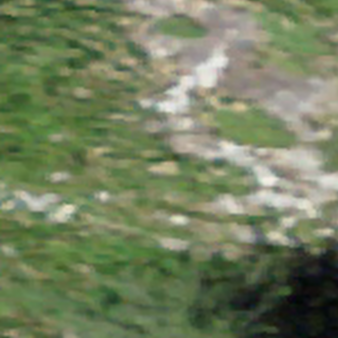
Label: other